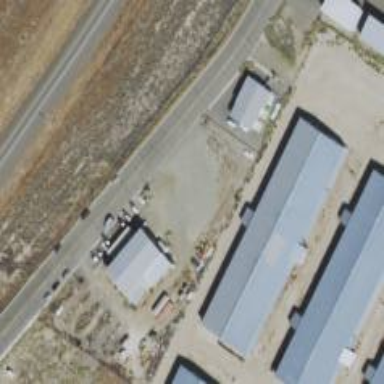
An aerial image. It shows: Warehouse building.